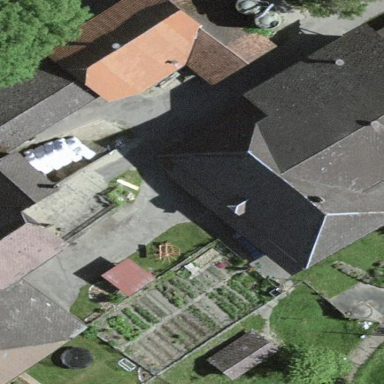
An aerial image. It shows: Farm building.